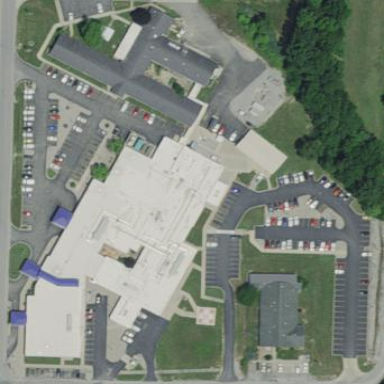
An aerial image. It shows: Hospital providing healthcare services.